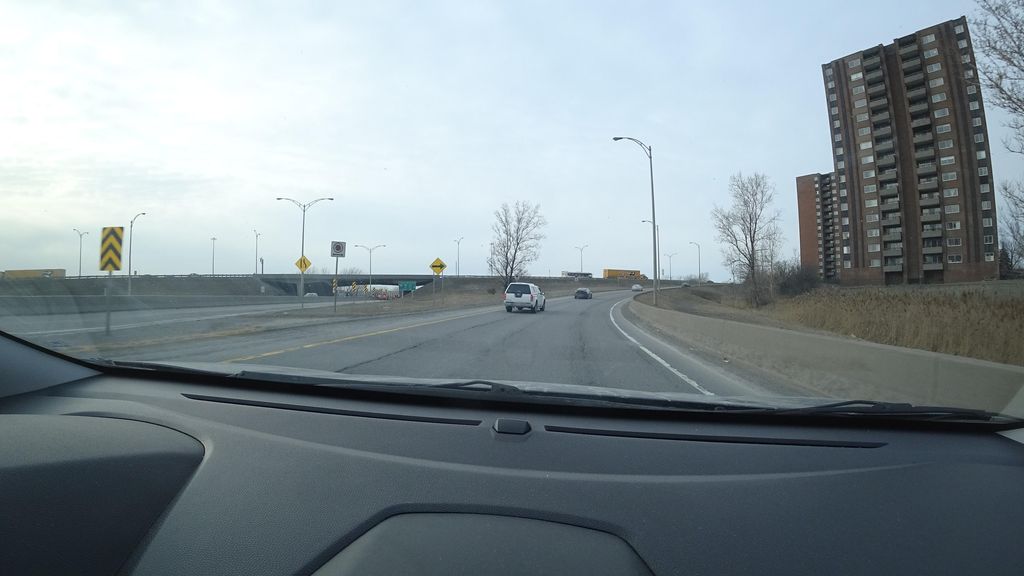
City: montreal